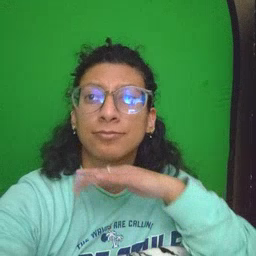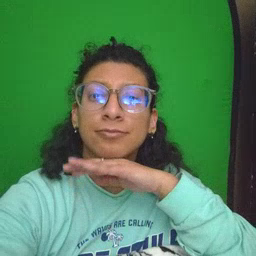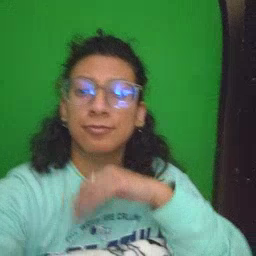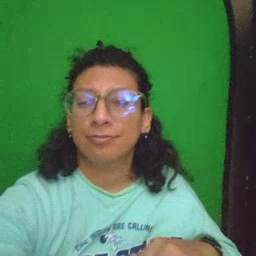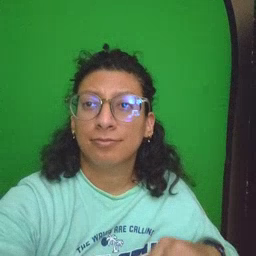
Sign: dirty